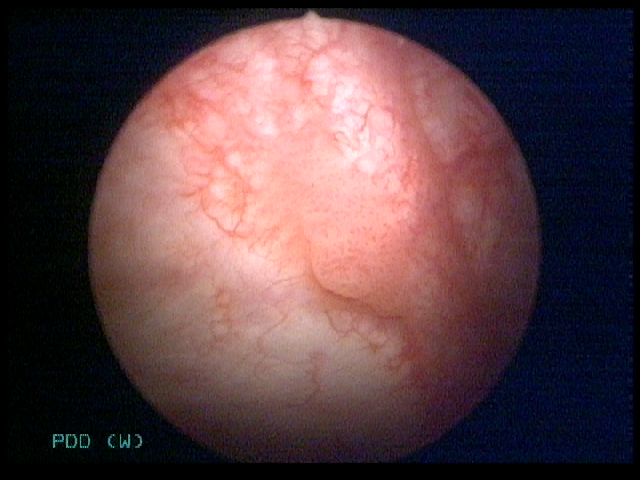
Modality: WLC
Class: Malignant
Subclass: LowGradePapillary
Lesion: Multifocal
Multifocal: 2 to 7
Stage: Ta
Morphology: Papillary
Bladder cancer association: Yes